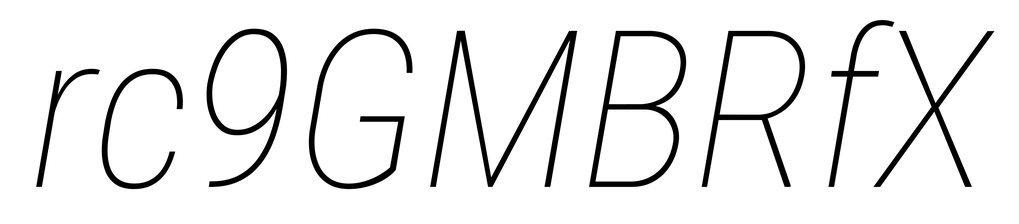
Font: Roboto-Italic_Condensed_Thin_Italic